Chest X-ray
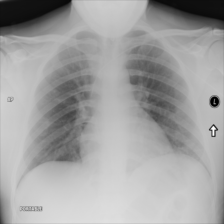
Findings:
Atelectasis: positive
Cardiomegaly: negative
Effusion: negative
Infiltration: negative
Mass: negative
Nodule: negative
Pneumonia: negative
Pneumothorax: negative
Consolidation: negative
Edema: negative
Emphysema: negative
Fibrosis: negative
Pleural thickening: negative
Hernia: negative